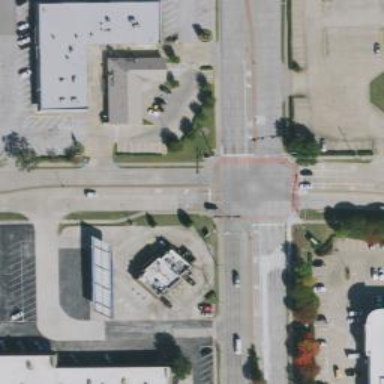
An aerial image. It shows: Secondary road with separate sidewalks.